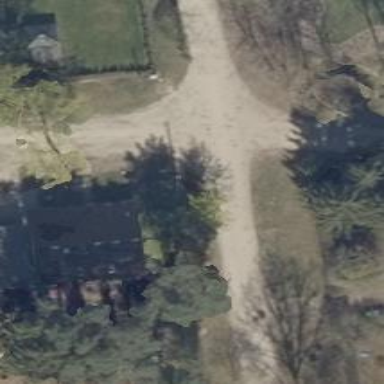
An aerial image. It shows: Residential road with compacted surface.